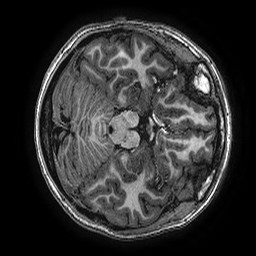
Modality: T1w
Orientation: axial
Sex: female
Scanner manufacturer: ge
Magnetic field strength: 3 T
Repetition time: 0.00766 s
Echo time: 0.003476 s